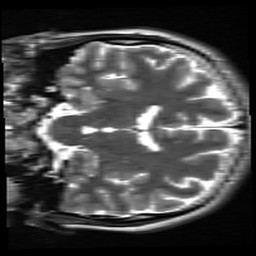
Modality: inplaneT2
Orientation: coronal
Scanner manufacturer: siemens
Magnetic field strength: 3 T
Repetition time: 7.02 s
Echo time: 0.069 s